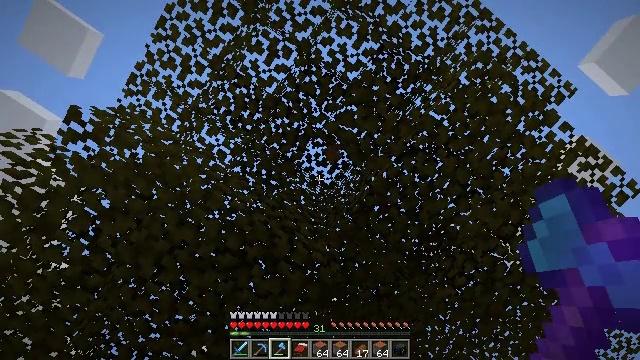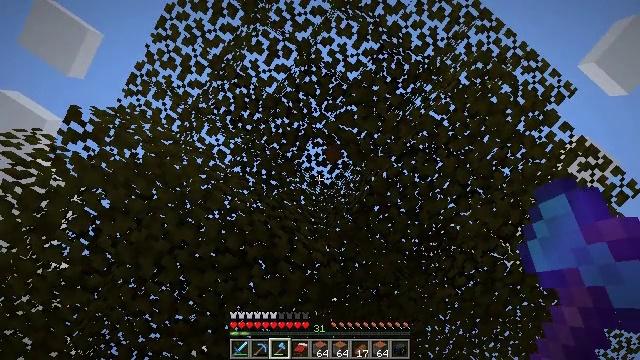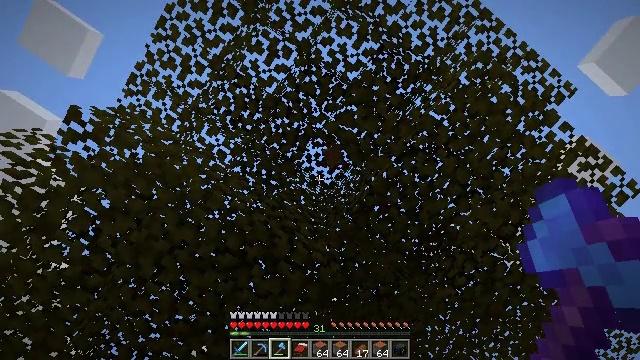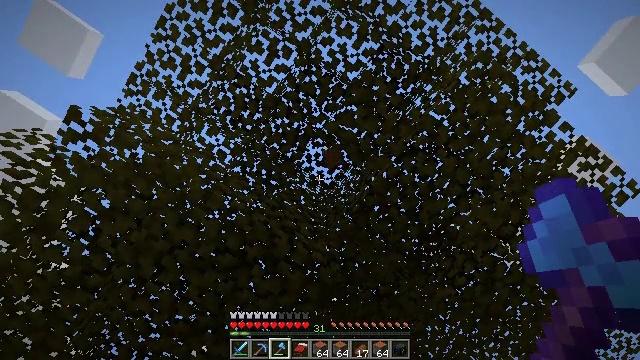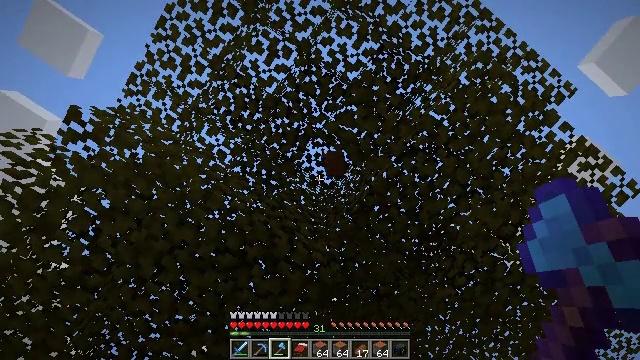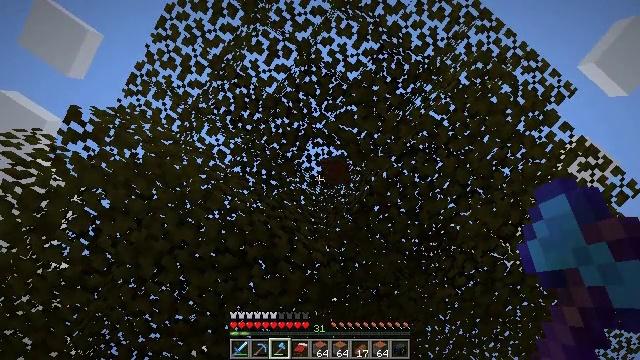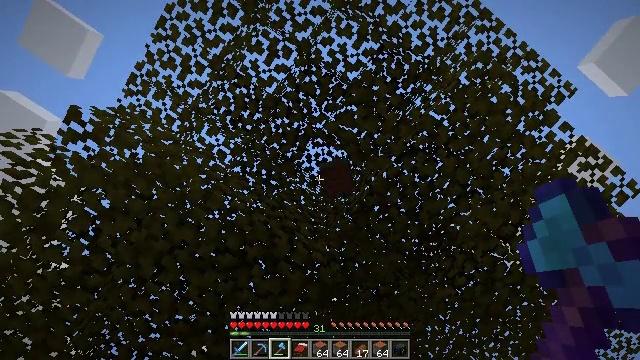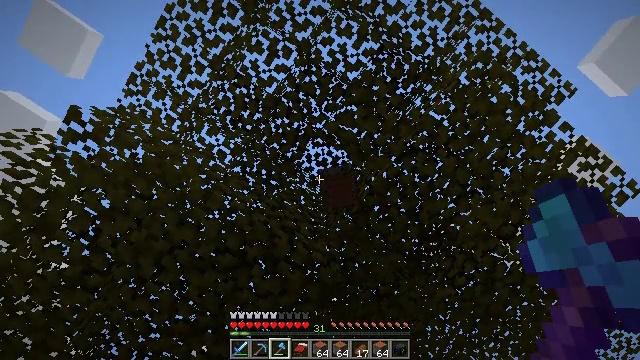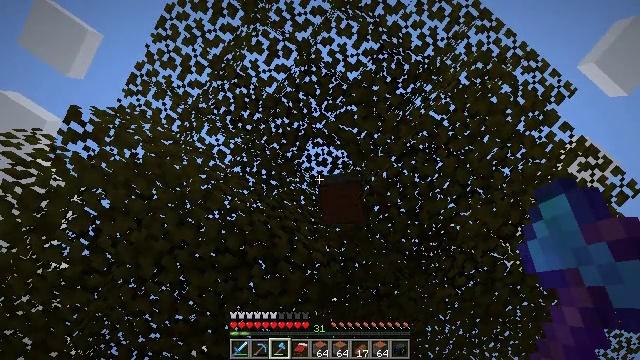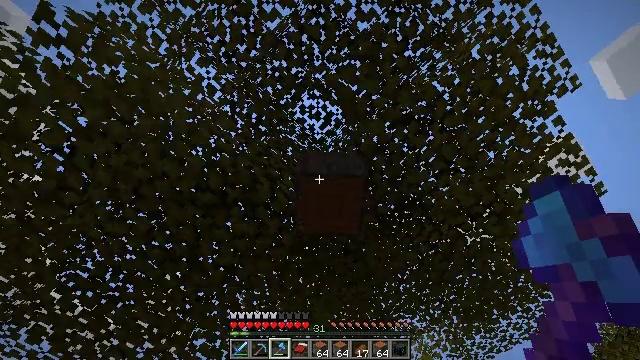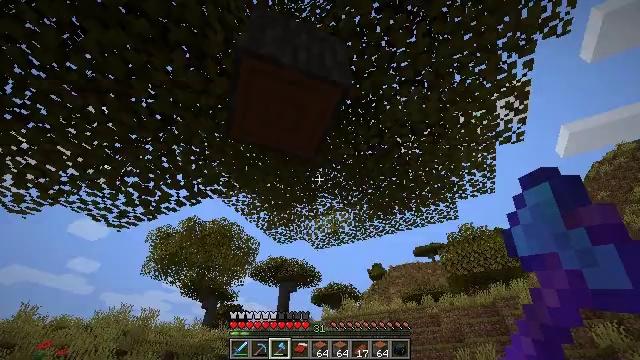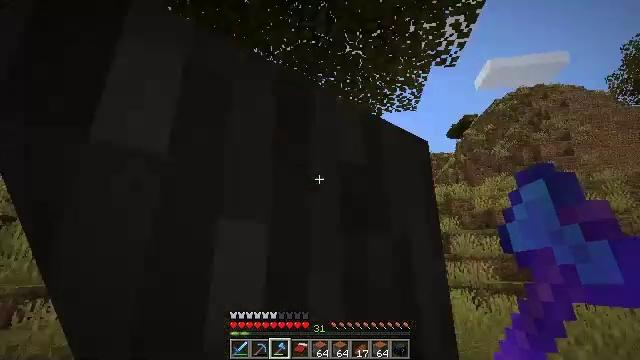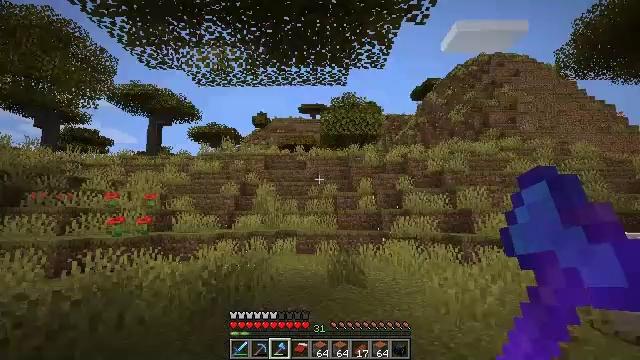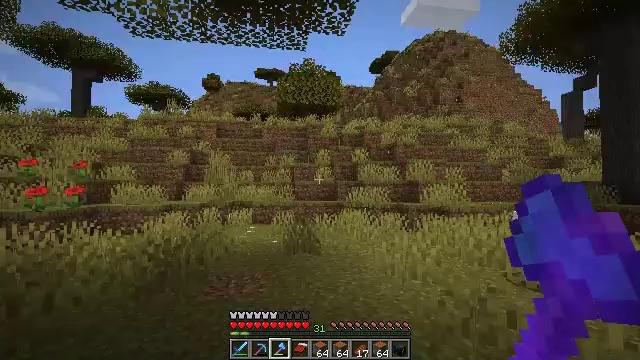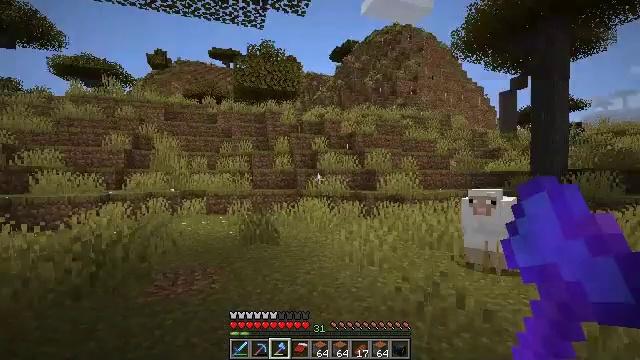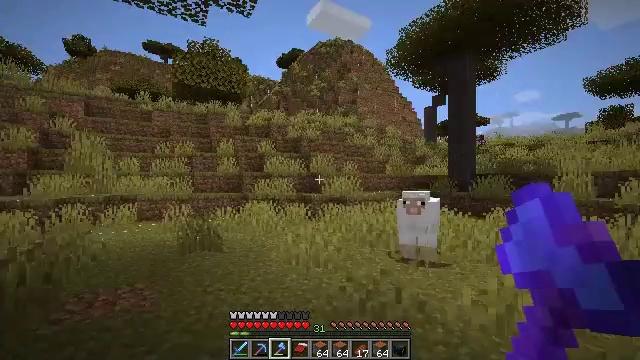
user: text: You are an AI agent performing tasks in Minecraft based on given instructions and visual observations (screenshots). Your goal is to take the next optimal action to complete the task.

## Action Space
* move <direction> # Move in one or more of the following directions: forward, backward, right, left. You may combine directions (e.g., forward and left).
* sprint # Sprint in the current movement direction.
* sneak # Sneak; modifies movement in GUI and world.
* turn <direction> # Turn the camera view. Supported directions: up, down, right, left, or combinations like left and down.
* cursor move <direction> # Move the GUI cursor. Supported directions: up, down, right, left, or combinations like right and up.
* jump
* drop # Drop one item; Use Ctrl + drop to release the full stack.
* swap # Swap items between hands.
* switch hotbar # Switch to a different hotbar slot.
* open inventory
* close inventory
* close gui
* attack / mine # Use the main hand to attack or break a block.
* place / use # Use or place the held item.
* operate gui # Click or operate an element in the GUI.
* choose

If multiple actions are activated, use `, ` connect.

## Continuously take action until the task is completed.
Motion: motion action
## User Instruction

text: Harvest the acacia log from the forest.
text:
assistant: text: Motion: no_op
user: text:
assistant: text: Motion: no_op
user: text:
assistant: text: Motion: no_op
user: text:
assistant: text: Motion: no_op
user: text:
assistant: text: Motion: no_op
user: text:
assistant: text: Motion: no_op
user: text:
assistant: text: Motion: no_op
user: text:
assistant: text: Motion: no_op
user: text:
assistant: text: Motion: turn right and down
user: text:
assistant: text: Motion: turn right and down
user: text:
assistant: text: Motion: turn right and down
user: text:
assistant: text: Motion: turn right and down
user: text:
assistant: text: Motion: move forward, turn right and down
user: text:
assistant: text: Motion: move forward, sprint, turn right and down
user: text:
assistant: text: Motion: move forward, sprint, turn right
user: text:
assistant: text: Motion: move forward, sprint, turn right and up
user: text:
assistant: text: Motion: move forward, sprint, turn up
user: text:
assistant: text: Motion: move forward, sprint, turn right and up
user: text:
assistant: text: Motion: move forward, sprint
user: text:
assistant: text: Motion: move forward, sprint, turn right
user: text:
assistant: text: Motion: move forward, sprint, turn right and down
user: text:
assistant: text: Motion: move forward, sprint, turn right
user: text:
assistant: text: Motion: move forward, sprint, turn right and down
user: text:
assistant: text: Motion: move forward, sprint, turn right and down
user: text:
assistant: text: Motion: move forward, sprint, jump
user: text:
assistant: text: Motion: move forward, sprint, jump
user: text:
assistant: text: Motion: move forward, sprint, jump
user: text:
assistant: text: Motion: move forward, sprint, jump
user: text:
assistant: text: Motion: move forward, sprint, turn down, jump
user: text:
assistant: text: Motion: move forward, sprint, jump